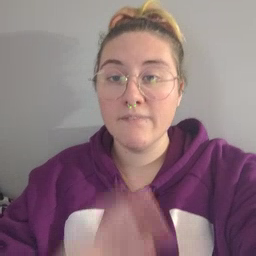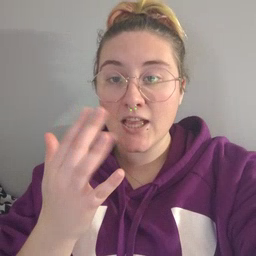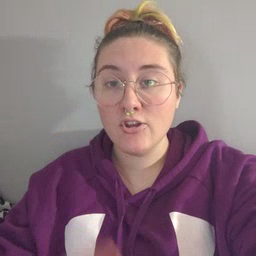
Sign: finger